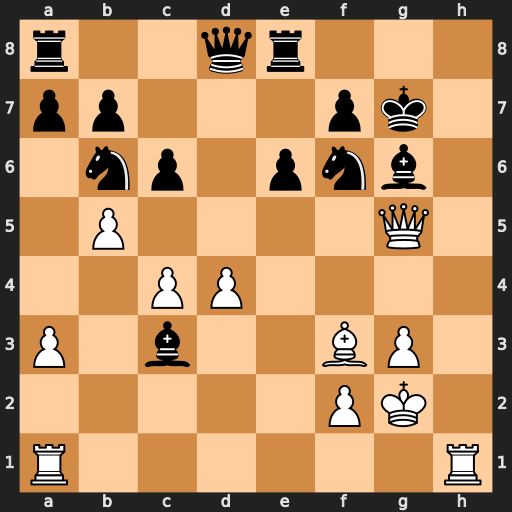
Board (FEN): r2qr3/pp3pk1/1np1pnb1/1P4Q1/2PP4/P1b2BP1/5PK1/R6R
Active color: w
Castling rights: -
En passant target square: -
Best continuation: Qh6+ Kg8 Qh8#